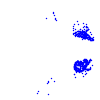
Particle: kaon